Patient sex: M
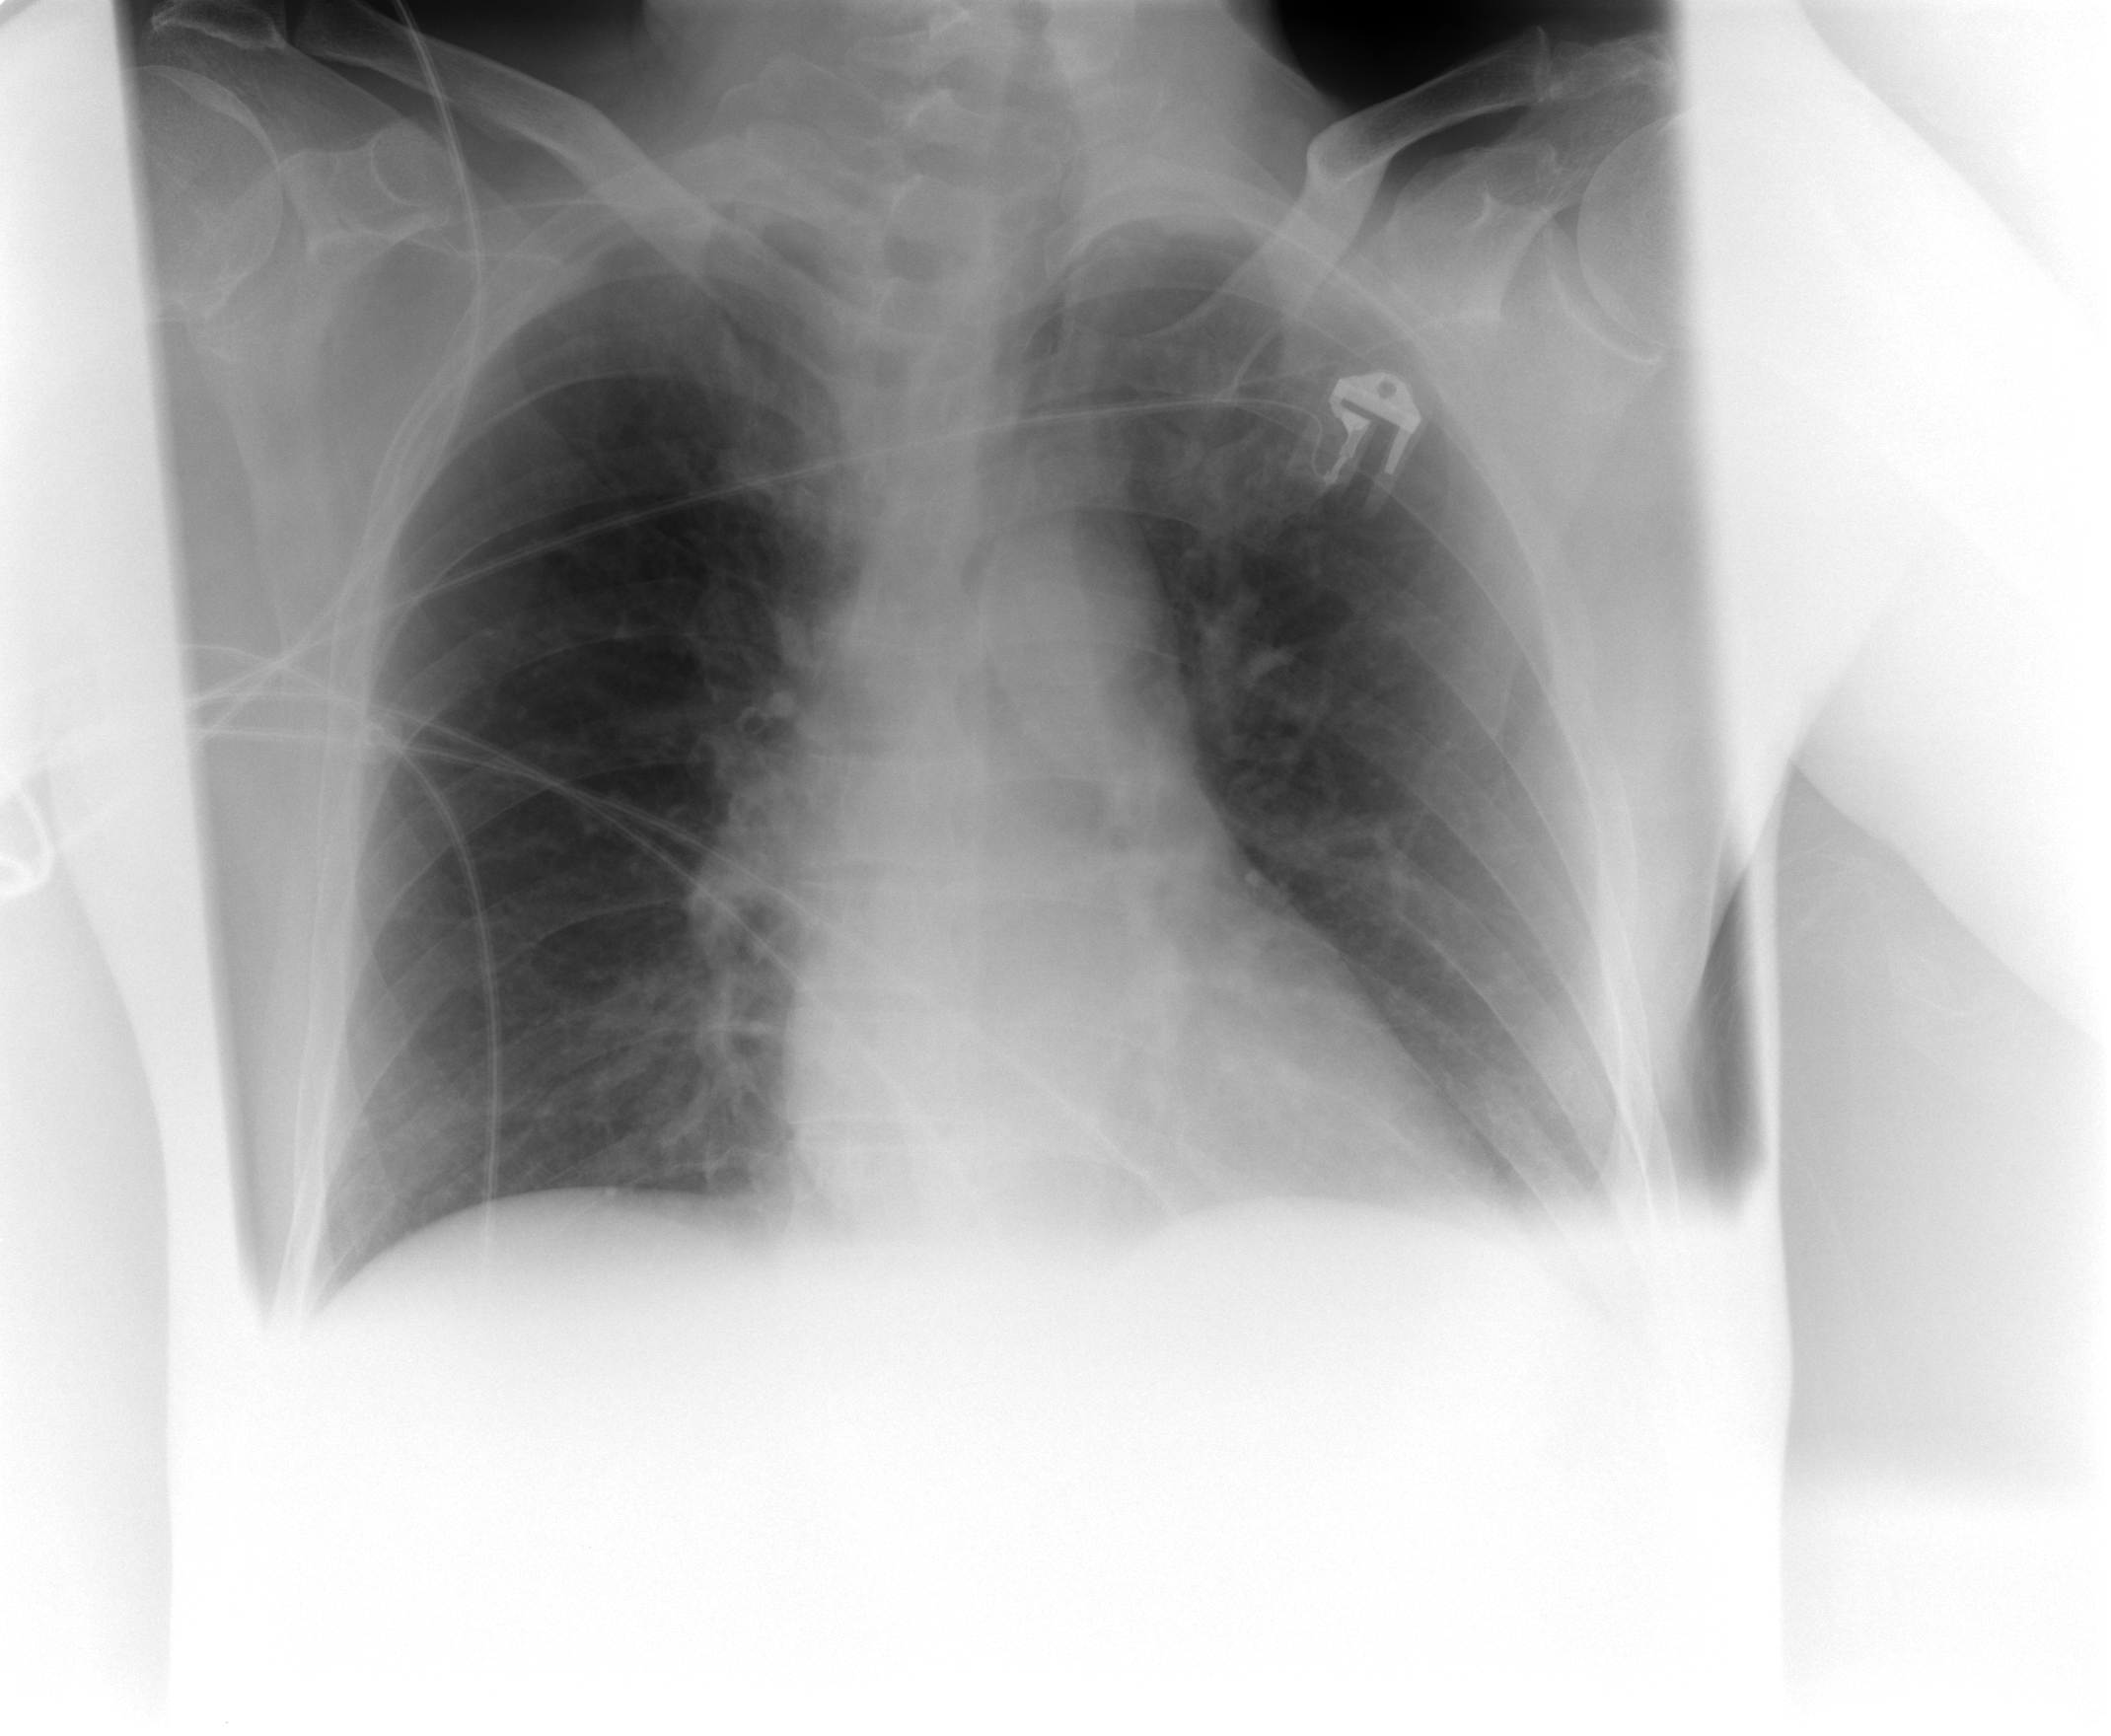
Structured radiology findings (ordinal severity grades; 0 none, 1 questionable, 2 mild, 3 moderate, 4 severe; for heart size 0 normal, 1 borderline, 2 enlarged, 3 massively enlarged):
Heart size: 0
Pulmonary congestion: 0
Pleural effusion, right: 0
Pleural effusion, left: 0
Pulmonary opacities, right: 0
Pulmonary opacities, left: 0
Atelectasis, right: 2
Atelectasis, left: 0